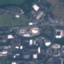
Label: Industrial